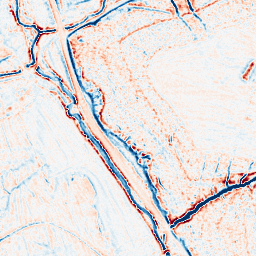
Category: edge_preserving
Decomposition family: bilateral
Decomposition parameters: d: 9
sigma_color: 100
sigma_space: 25
Upsampling method: cubic_mitchell
Upsampling parameters: scale: 8
Upsampling scale: 8